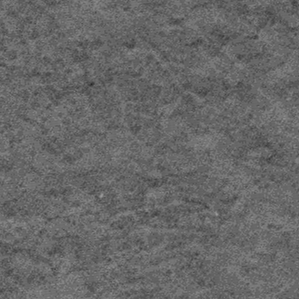
Label: frost